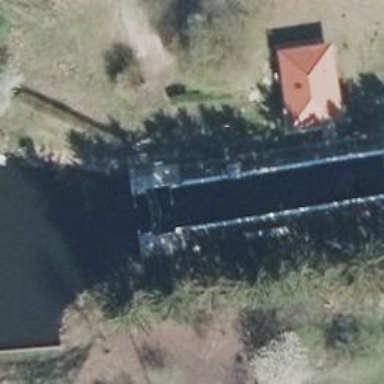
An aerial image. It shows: Lock gate along waterway.